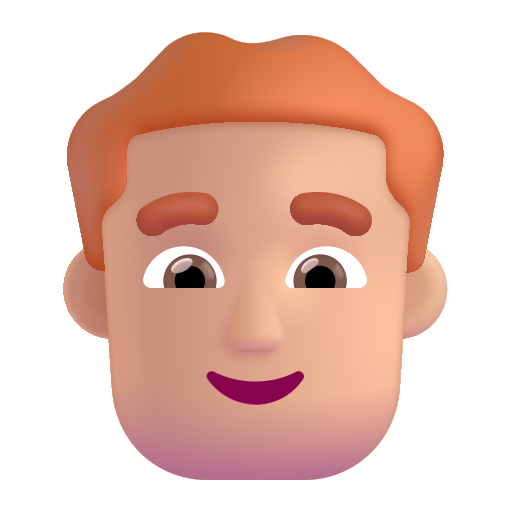
man red hair color  light